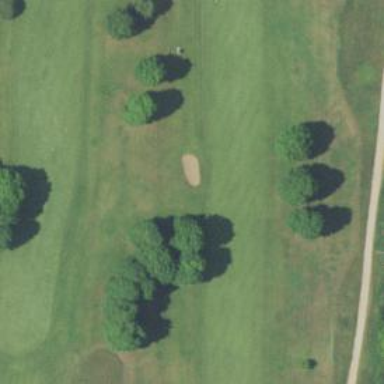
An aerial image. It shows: Golf hole.